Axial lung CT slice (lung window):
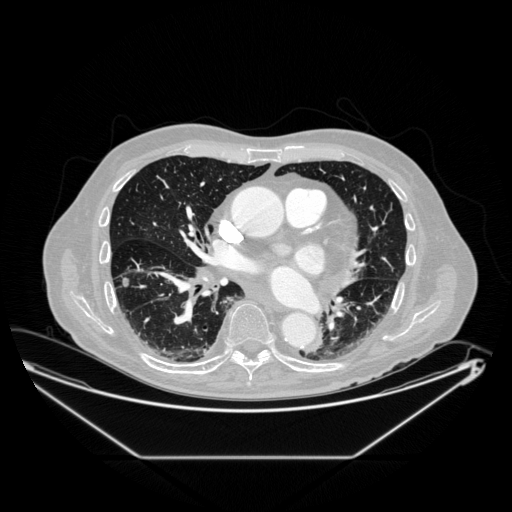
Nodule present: yes
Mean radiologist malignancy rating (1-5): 3.5